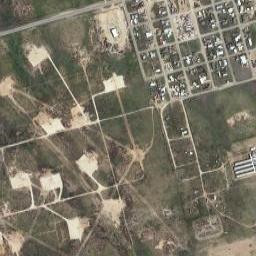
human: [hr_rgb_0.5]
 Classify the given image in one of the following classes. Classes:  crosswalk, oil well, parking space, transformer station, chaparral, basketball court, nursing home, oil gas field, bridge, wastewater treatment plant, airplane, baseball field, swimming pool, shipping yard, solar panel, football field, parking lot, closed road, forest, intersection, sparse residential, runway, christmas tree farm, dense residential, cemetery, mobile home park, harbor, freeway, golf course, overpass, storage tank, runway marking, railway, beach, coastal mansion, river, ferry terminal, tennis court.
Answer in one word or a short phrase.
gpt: oil gas field